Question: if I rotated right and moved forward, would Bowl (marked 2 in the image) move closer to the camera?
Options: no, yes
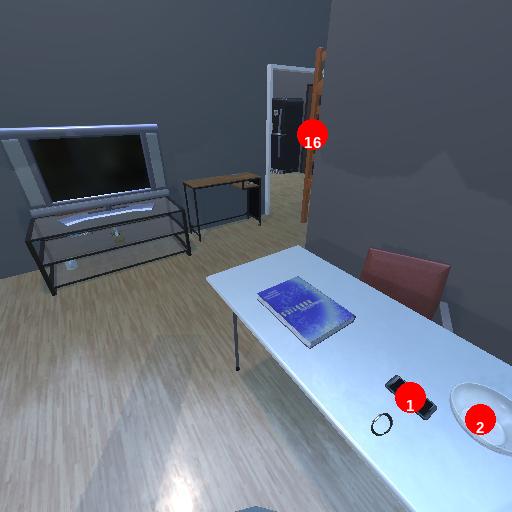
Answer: no